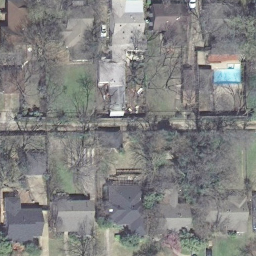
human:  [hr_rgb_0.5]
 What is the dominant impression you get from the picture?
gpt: medium residential